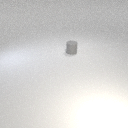
small gray rubber cylinder